Question: I have a web application that utilizes the ReportViewer control in ASP.NET. The reports are defined in the web application, in .rdlc files.
The reports work great, except for the printing functionality. When the user clicks the "print" icon in the header section of the report, it appears that the web app tries to install SQL Server (?!). Here is the file download dialog that appears:

Can anyone offer a guess as to what is going on? I am not sure where to even begin to debug this, cause this is all happening "behind the scenes" in the ReportViewer's code.
Thanks for any advice you can give.
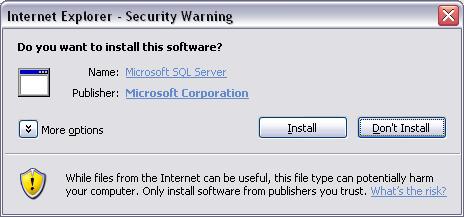
Answer: It's not SQL Server it's trying to install, its an activex/plugin to print report files, click yes, install this and try to print.